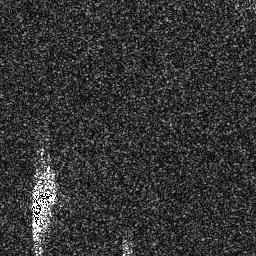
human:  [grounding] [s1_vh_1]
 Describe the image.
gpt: In the satellite image, there is  <ref>1 medium ship </ref> <box>[[10, 73, 22, 91, 0]]</box> located at bottom left.